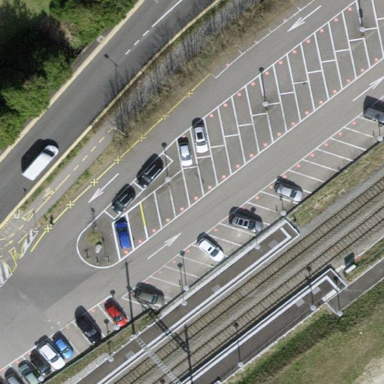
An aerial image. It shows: Parking area designed for park and ride for trains. The surface of the parking area includes space for train services.